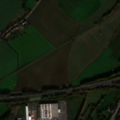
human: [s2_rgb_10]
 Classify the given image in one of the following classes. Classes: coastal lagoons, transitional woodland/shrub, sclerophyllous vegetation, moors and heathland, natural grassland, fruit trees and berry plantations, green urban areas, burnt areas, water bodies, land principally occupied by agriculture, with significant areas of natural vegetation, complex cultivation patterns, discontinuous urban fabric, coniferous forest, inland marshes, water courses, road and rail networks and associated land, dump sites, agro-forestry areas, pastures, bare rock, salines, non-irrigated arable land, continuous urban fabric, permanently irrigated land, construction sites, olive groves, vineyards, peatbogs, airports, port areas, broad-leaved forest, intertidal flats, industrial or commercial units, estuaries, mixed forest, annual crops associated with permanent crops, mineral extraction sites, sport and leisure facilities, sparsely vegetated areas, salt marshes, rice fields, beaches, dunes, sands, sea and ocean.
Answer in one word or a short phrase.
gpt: discontinuous urban fabric, industrial or commercial units, non-irrigated arable land